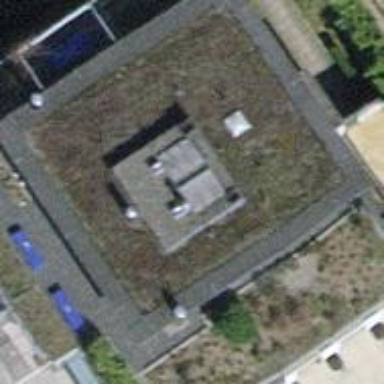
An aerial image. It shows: Building with flat roof.